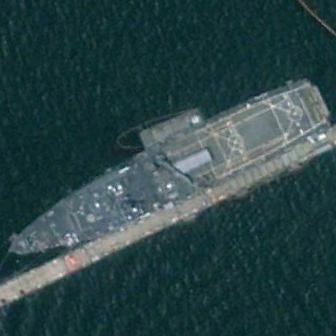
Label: combat